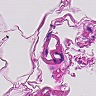
Metastatic tissue present: no